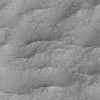
Atmospheric dust classification: not_dusty